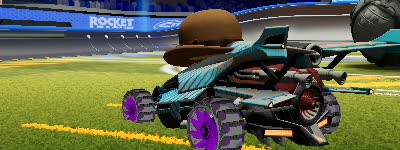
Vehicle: aftershock